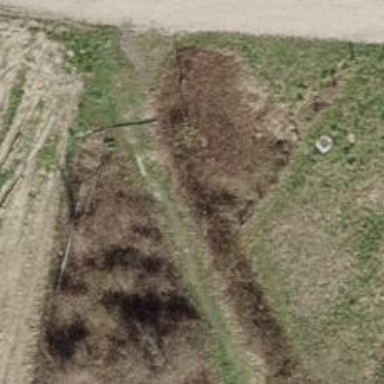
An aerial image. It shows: Ditch in the surroundings.